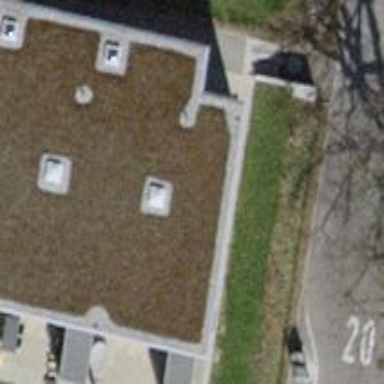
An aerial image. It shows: Building with flat roof.